Question: I'd like to create a custom 'UITableViewCell' with a 'UISlider' in the center and at either end. For an example see the Brightness setting on any iOS device. It has a UISlider in the center and two sun-like images at either end (one small and one large). Here's basically what I'm talking about:

What's the easiest way to create this custom 'UITableViewCell'?
Cheers!
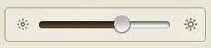
Answer: The easiest way to add the images at either end of a UISlider is to use 'setMinimumTrackImage:forState:' and 'setMaximumTrackImage:forState:'.
To add a UISlider to a UITableViewCell, just add it as a subview of the cell's 'contentView', and set the slider's 'frame' (or 'bounds' and 'center') and 'autoresizingMask' as appropriate.
'''
[cell.contentView addSubview:slider];
slider.bounds = CGRectMake(0, 0, cell.contentView.bounds.size.width - 10, slider.bounds.size.height);
slider.center = CGPointMake(CGRectGetMidX(cell.contentView.bounds), CGRectGetMidY(cell.contentView.bounds));
slider.autoresizingMask = UIViewAutoresizingFlexibleWidth | UIViewAutoresizingFlexibleTopMargin | UIViewAutoresizingFlexibleBottomMargin;
'''
Ignore the cell's 'imageView', 'textLabel', and 'detailTextLabel' properties; if you never access these properties, the cell may not even bother to create the corresponding views.